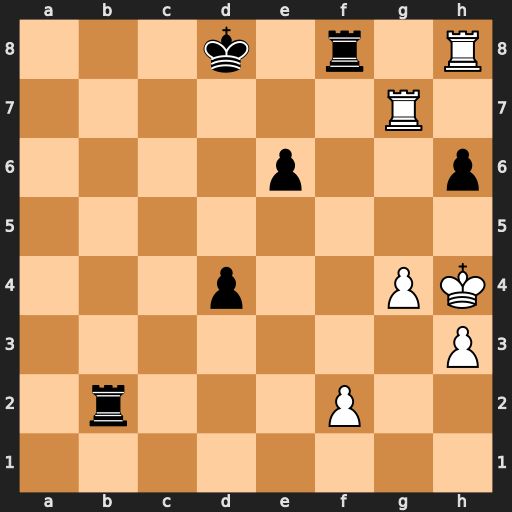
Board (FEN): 3k1r1R/6R1/4p2p/8/3p2PK/7P/1r3P2/8
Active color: w
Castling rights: -
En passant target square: -
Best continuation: Rxf8#